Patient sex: F
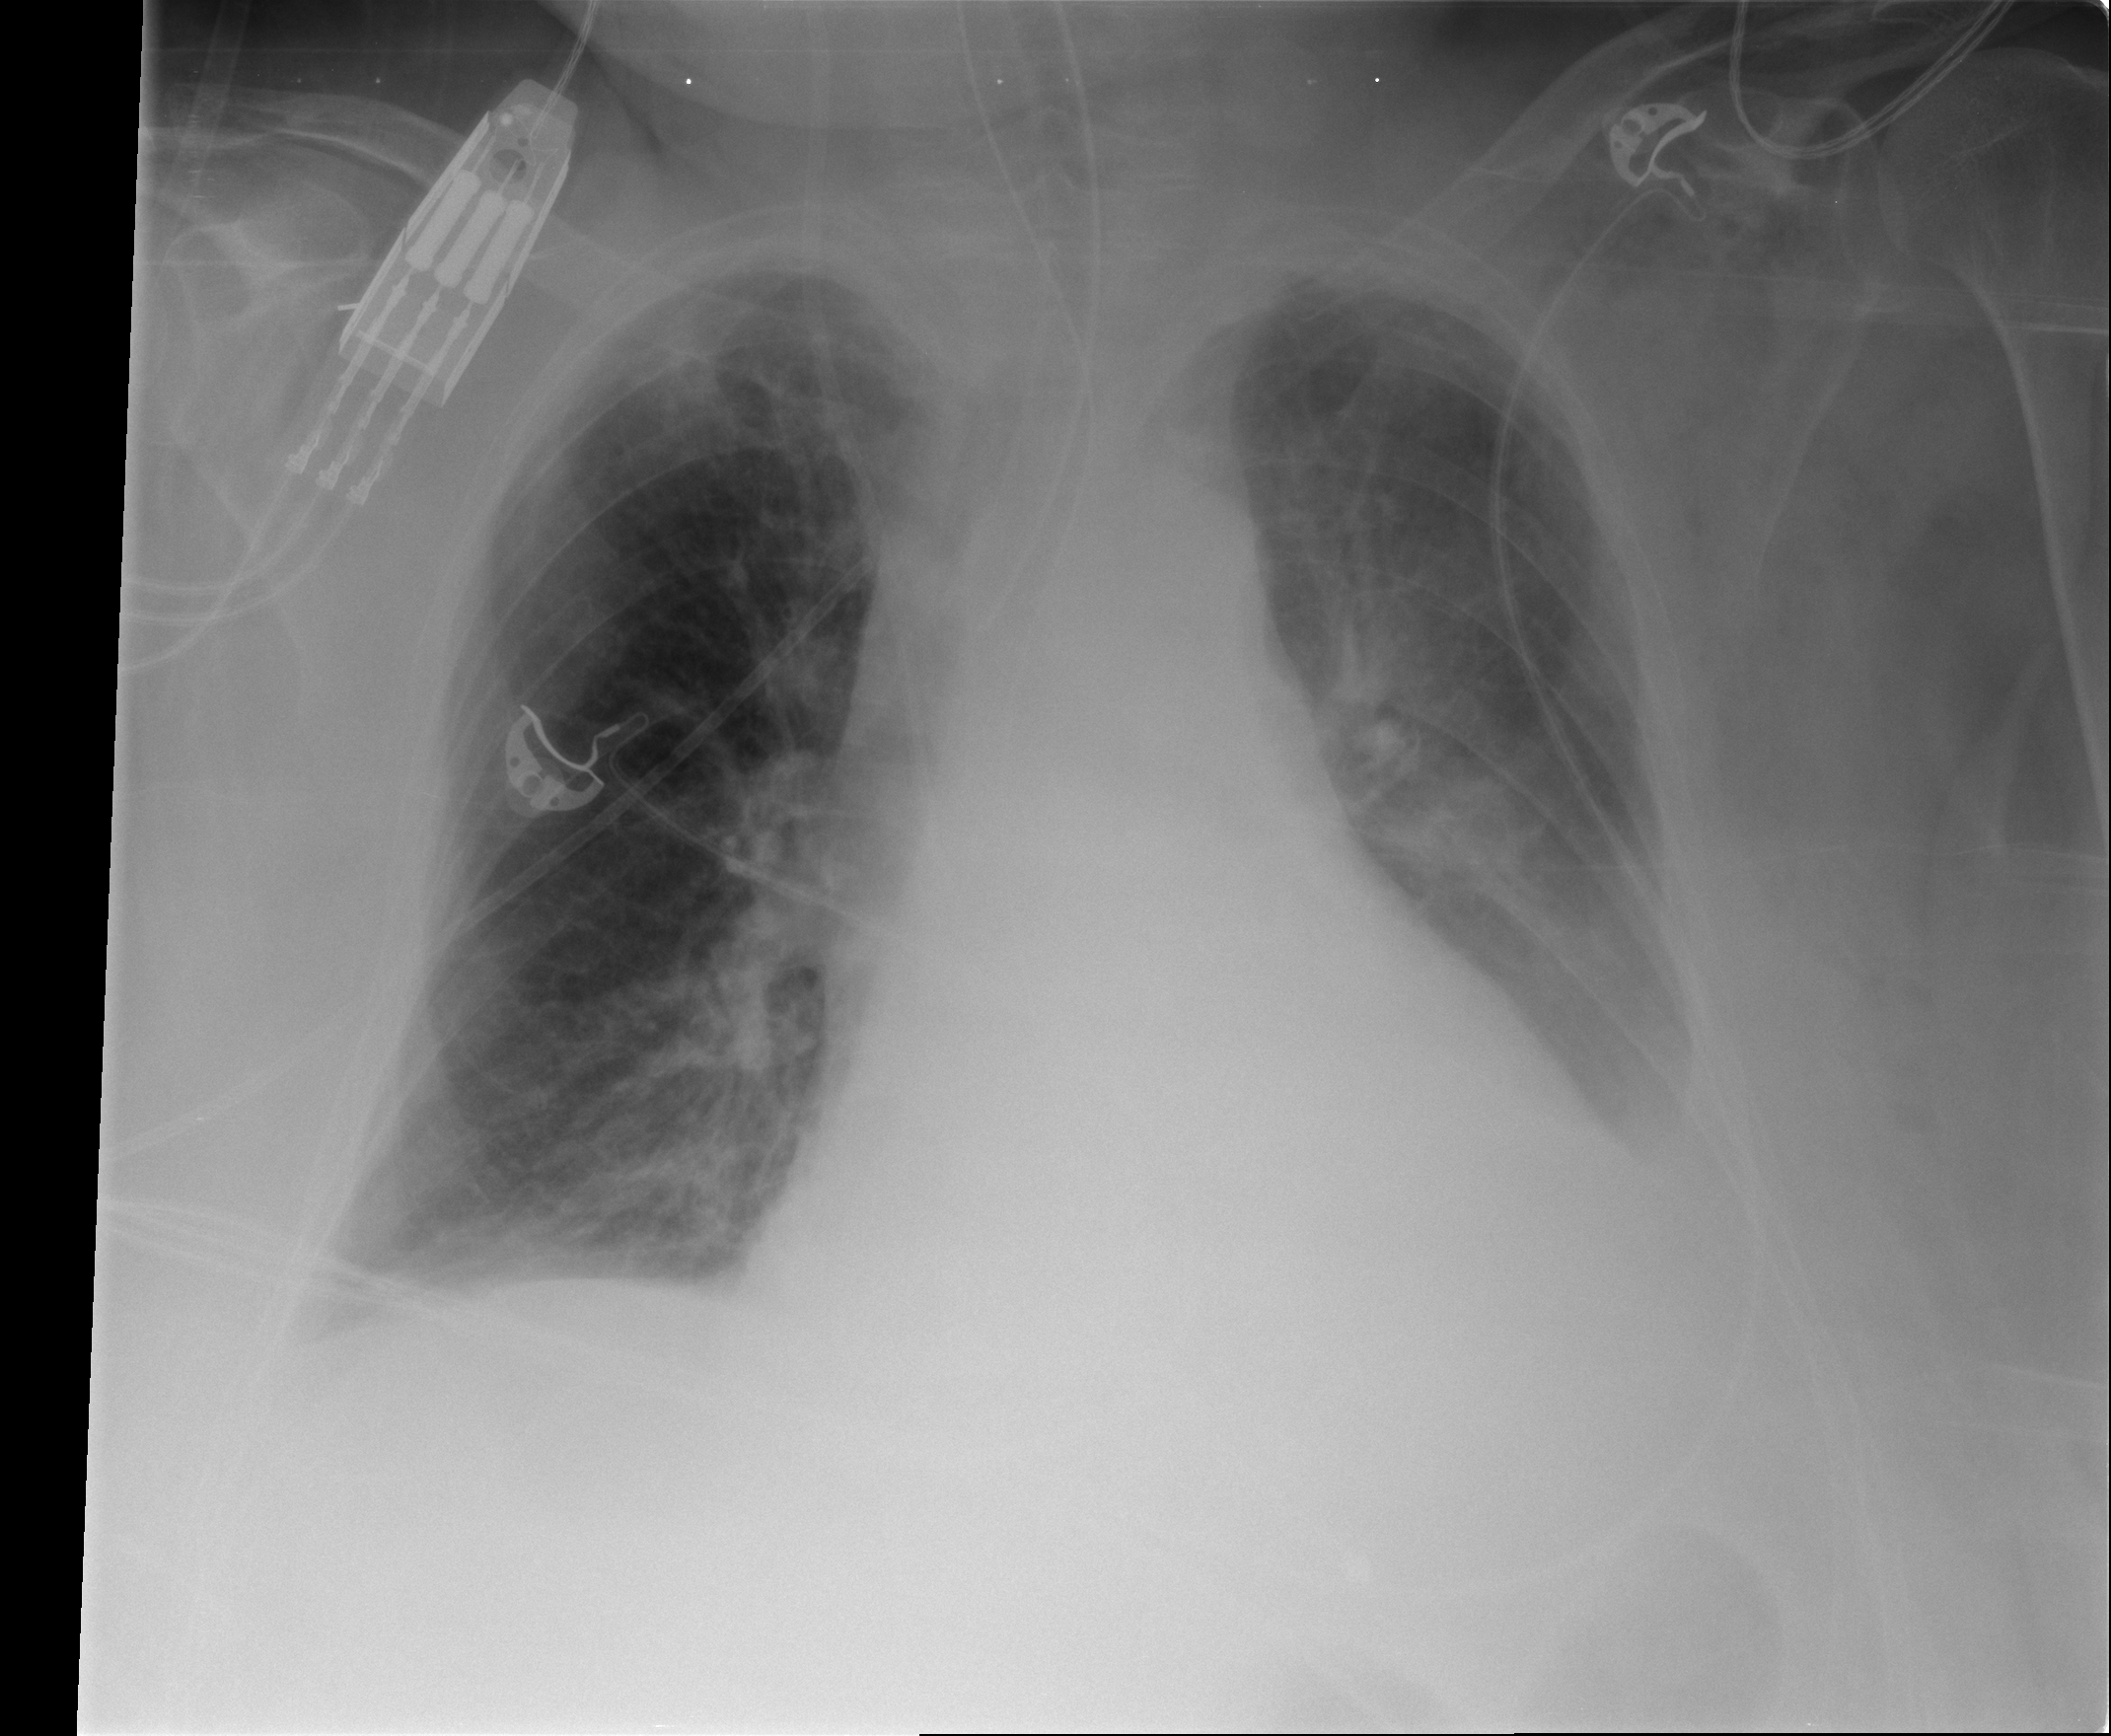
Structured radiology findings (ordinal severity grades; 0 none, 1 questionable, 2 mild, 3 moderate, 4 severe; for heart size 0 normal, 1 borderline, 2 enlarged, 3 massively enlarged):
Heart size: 2
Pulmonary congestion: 2
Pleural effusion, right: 1
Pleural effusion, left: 2
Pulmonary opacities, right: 1
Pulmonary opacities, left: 0
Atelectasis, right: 2
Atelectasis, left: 2